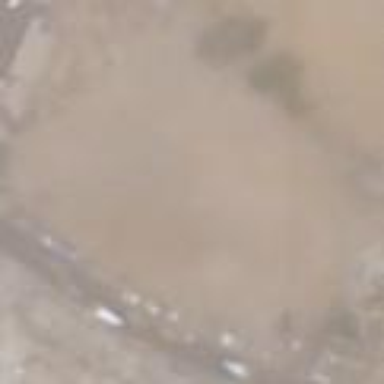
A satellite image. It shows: Ground soccer pitch for leisure sports.